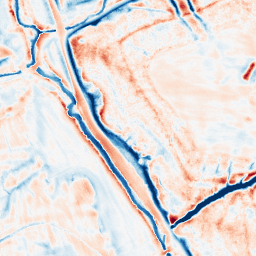
Category: edge_preserving
Decomposition family: bilateral
Decomposition parameters: d: 21
sigma_color: 25
sigma_space: 150
Upsampling method: bicubic
Upsampling parameters: scale: 4
Upsampling scale: 4